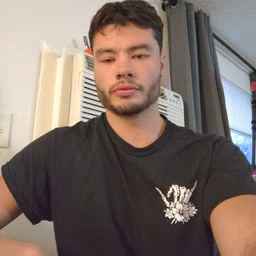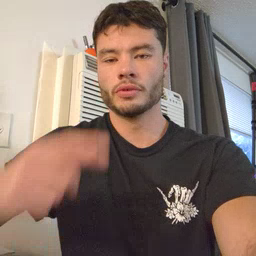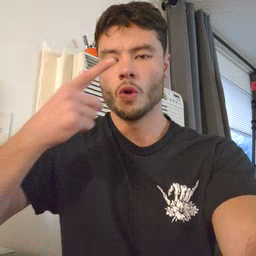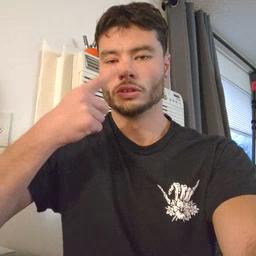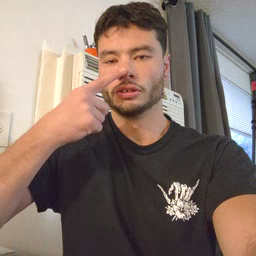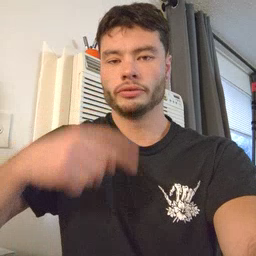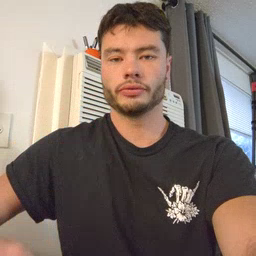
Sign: nose